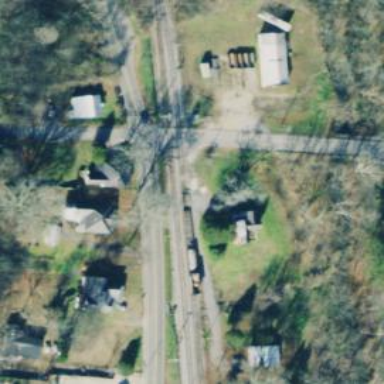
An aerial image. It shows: Level crossing on the railway with lights.